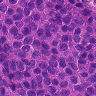
Metastatic tissue present: yes